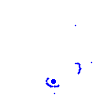
Particle: electron